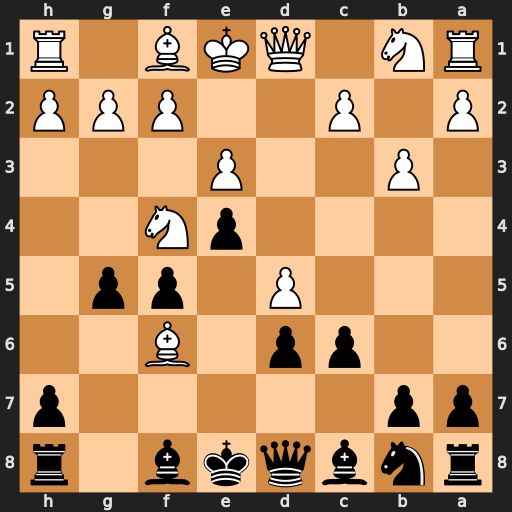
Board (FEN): rnbqkb1r/pp5p/2pp1B2/3P1pp1/4pN2/1P2P3/P1P2PPP/RN1QKB1R
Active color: b
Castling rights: KQkq
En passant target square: -
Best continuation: Qxf6 Nh5 Qxa1